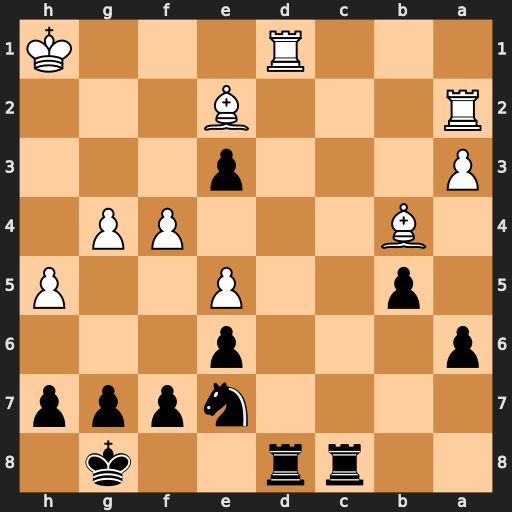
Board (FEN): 2rr2k1/4nppp/p3p3/1p2P2P/1B3PP1/P3p3/R3B3/3R3K
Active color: b
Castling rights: -
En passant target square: -
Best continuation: Rxd1+ Bxd1 Rc1 Kh2 Rxd1